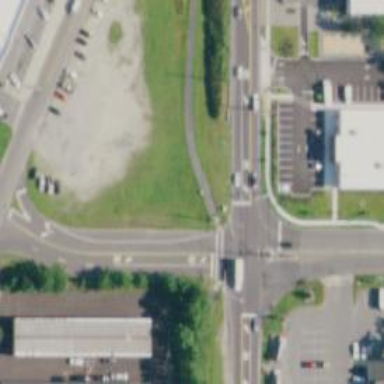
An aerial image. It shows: Asphalt cycleway with marked crossing.